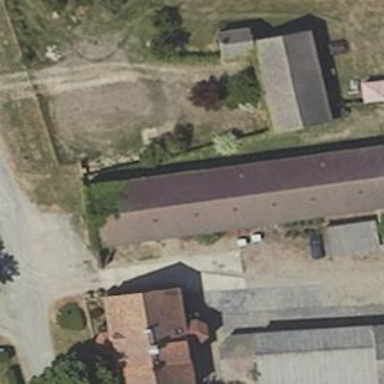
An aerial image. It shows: Farm auxiliary building.